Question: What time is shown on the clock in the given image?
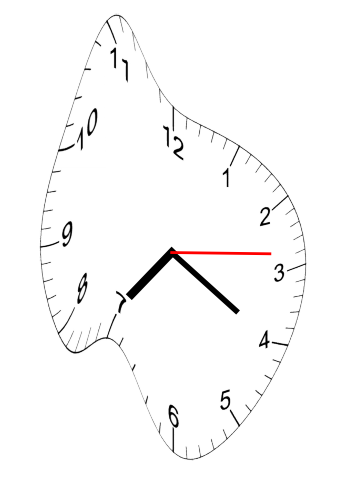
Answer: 07:20:14